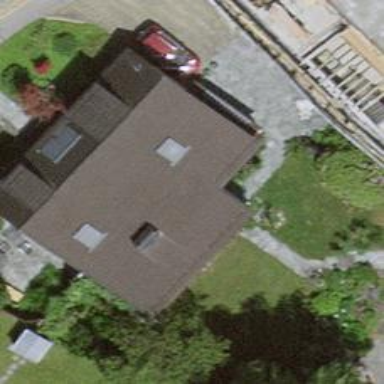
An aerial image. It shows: Residential building with saltbox roof shape.